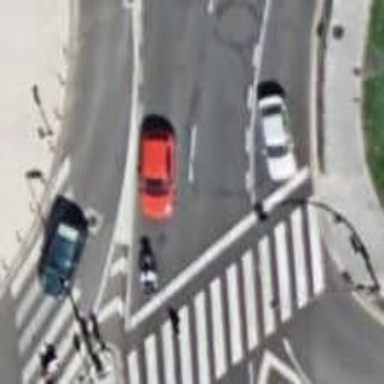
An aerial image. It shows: Road with traffic signals at the crossing.